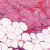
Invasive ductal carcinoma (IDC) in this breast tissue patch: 0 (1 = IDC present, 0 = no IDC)